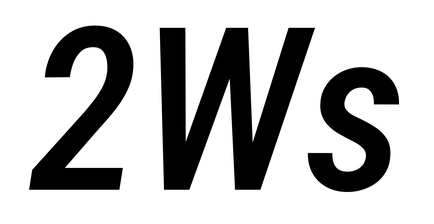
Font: Roboto-Italic_Condensed_Medium_Italic